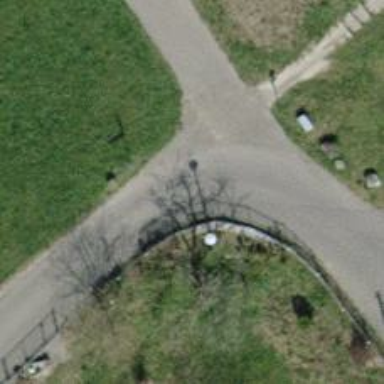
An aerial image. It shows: Asphalt road in residential area with opposite cycleway.